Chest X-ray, PA view. Patient: 48 years old, sex F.
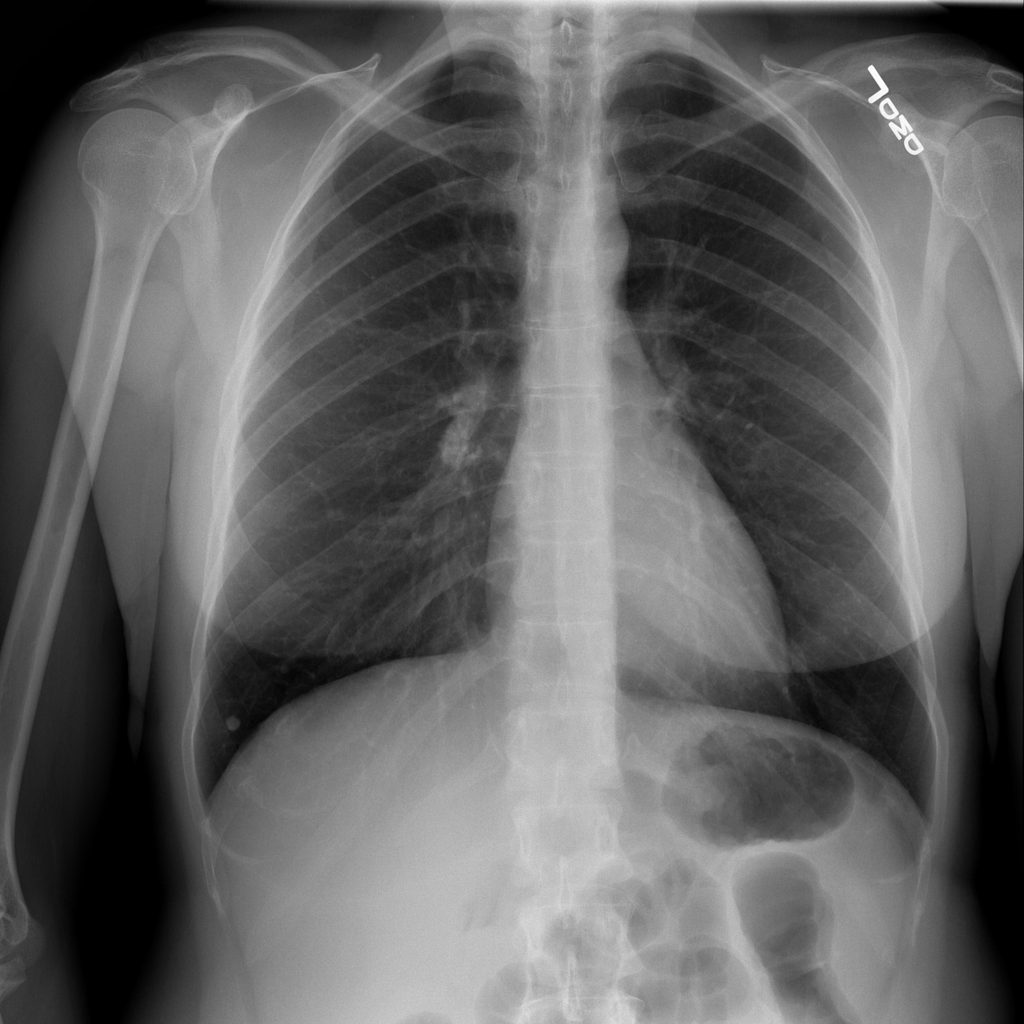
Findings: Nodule